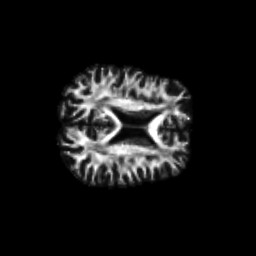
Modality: FA
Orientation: axial
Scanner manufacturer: siemens
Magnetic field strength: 3 T
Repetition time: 8.8 s
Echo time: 0.085 s